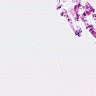
Metastatic tissue present: no